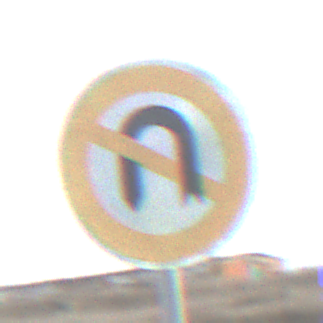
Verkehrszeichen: VerbotWenden
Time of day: SunriseSunset
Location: Outdoor (RoadRail)
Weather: PartlyCloudy
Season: NotSpecified
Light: Natural